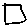
Label: square